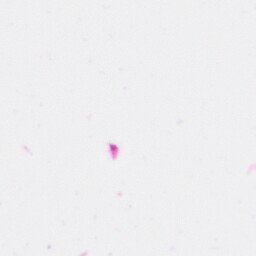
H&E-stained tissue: Colon